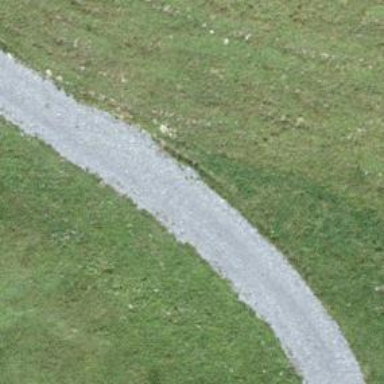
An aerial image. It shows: Track with fine gravel surface of grade2 quality.